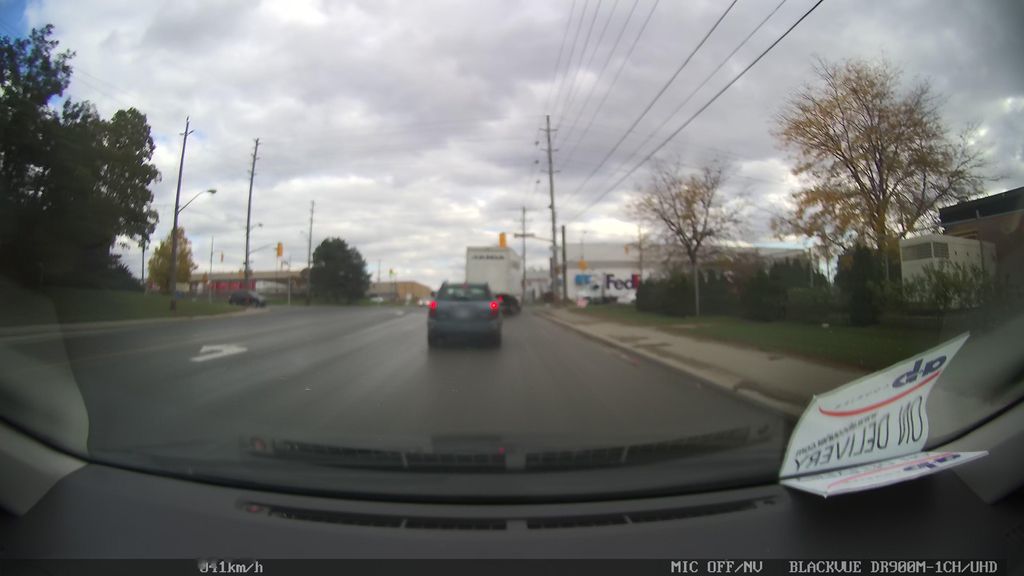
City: toronto